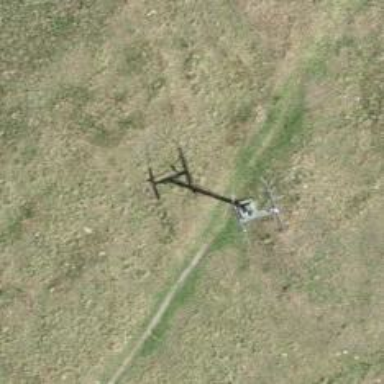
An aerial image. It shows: Pylon used for aerialway.